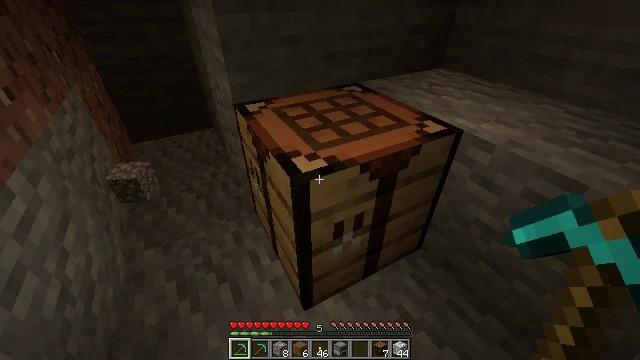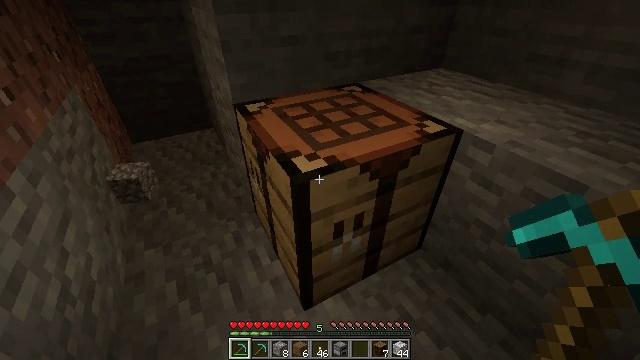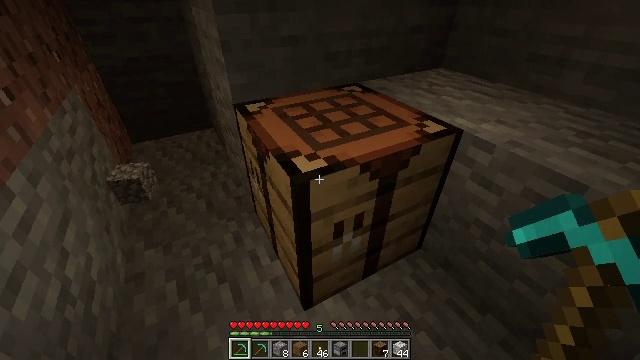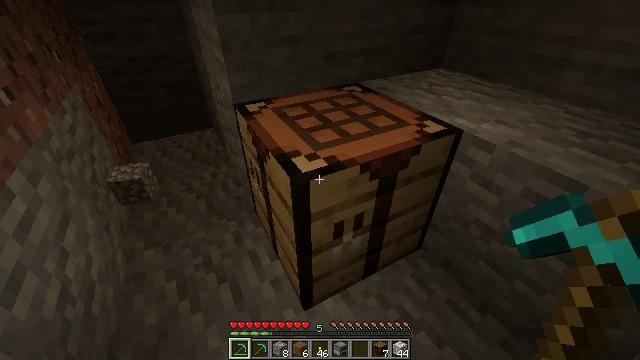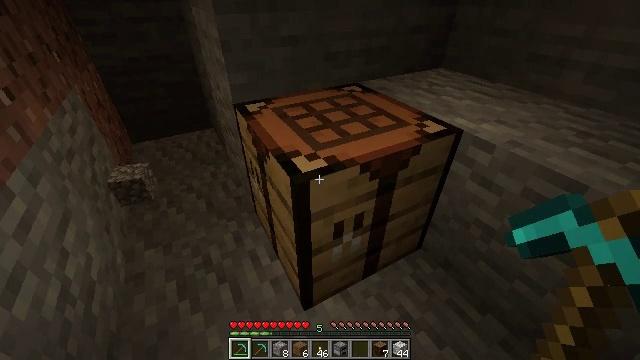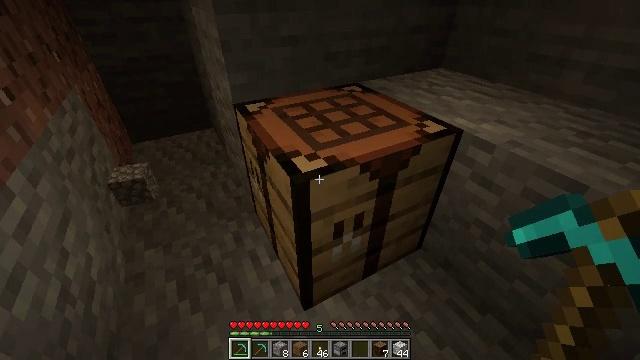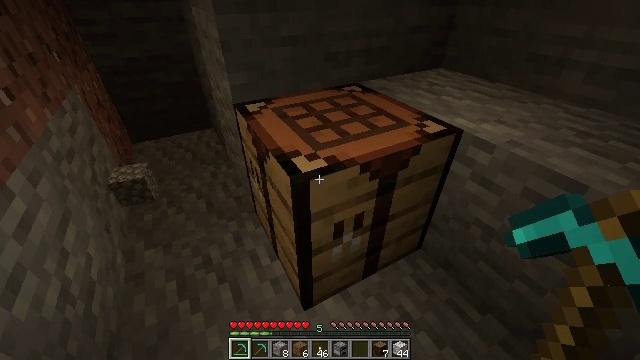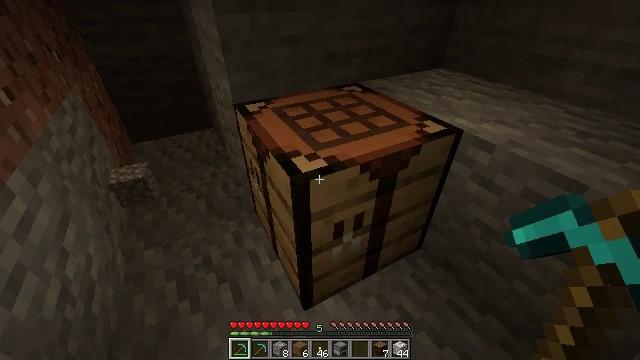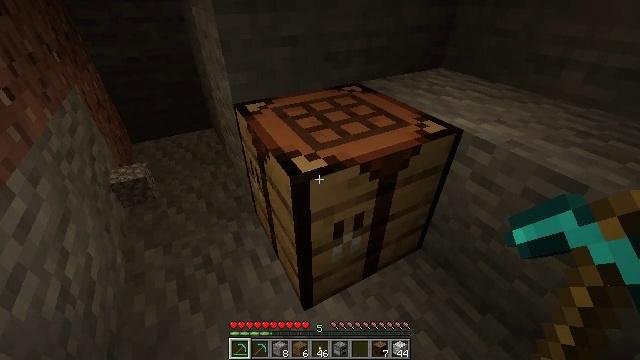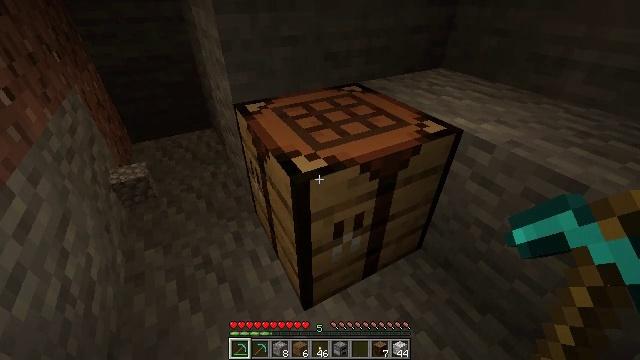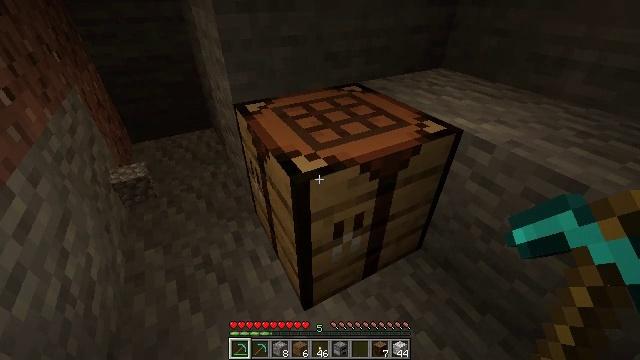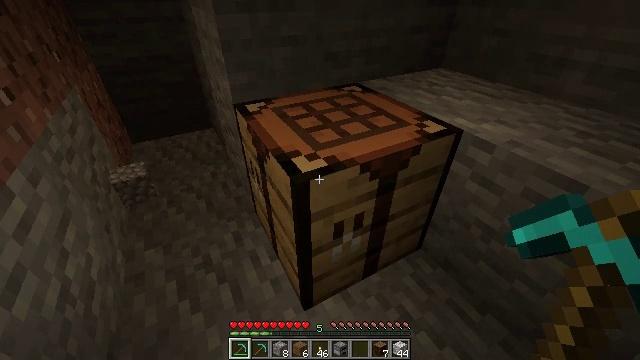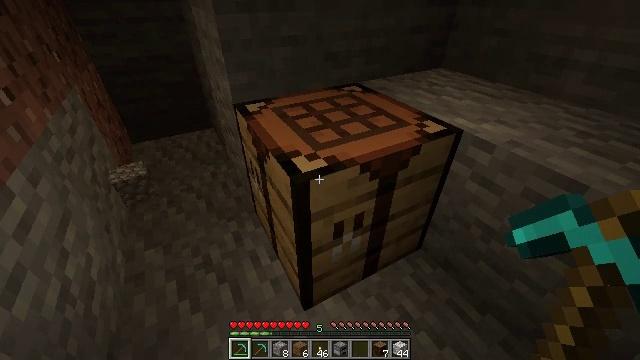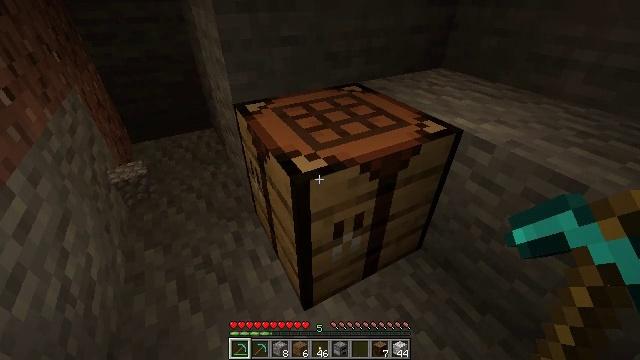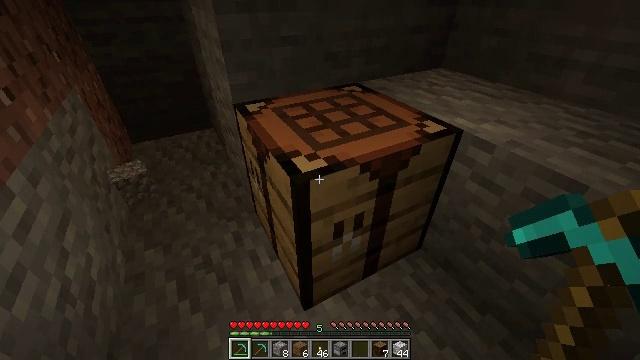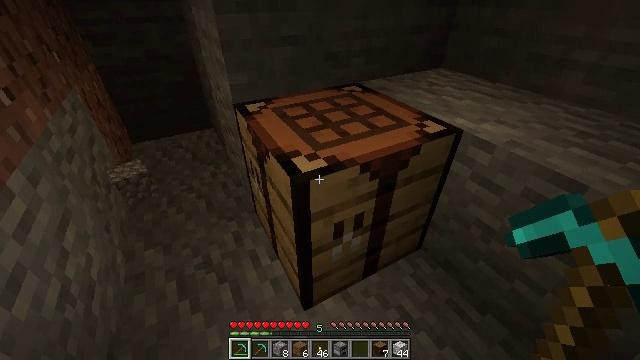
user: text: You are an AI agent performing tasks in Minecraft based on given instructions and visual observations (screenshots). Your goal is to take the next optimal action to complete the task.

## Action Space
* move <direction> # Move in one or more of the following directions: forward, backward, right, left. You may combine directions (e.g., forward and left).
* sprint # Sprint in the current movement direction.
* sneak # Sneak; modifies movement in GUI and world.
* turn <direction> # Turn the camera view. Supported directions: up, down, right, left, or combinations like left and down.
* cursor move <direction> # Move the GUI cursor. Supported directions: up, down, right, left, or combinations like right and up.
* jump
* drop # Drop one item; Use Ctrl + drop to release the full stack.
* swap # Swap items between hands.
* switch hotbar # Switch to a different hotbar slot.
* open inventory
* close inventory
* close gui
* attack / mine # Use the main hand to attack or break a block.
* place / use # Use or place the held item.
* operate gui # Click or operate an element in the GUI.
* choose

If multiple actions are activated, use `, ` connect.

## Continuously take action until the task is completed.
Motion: motion action
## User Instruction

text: Get the crafting table into the inventory.
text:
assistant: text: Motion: no_op
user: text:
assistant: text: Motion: no_op
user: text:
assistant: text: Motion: no_op
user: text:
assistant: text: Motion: no_op
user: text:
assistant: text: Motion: no_op
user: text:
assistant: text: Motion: no_op
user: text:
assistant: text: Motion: no_op
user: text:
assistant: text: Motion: no_op
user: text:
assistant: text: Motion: no_op
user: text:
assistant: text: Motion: no_op
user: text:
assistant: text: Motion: no_op
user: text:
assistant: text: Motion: no_op
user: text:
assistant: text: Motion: no_op
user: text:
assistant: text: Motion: no_op
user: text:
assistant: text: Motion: no_op
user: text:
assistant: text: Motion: no_op
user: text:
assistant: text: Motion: no_op
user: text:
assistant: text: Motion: no_op
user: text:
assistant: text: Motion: no_op
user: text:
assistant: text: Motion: no_op
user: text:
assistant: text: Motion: no_op
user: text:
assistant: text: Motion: no_op
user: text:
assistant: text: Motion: no_op
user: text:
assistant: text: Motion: no_op
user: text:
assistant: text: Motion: no_op
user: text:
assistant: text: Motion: no_op
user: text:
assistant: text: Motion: no_op
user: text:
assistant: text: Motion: no_op
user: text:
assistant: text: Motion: no_op
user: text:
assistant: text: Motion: no_op